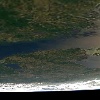
Label: land